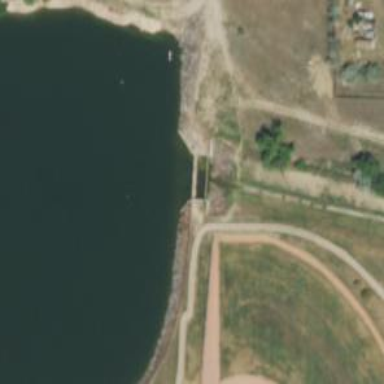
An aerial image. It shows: Dam across waterway.